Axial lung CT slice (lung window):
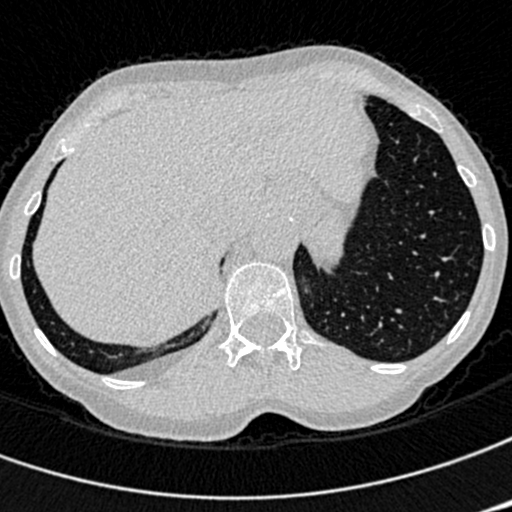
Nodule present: no